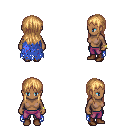
a pixel art fantasy rpg character, female body template, human, dark skin, blue tattered cape, magenta pants, light blonde unkempt hairstyle, bracelets, brown shoes, four views (front, back, left, right), 2x2 character sprite sheet, small pixel art, hard edges, no anti-aliasing